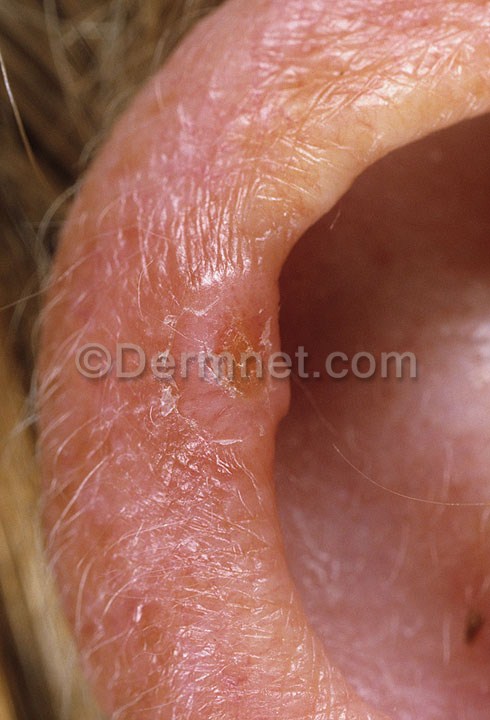
Disease: Seborrheic Keratoses and other Benign Tumors